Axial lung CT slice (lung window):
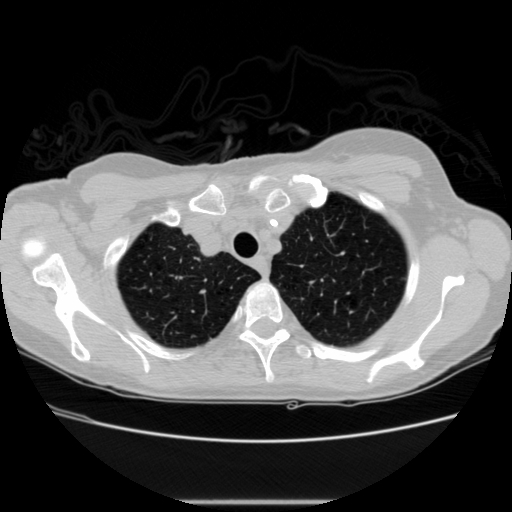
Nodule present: no